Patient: sex M, age 60
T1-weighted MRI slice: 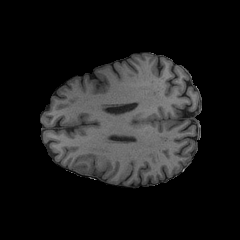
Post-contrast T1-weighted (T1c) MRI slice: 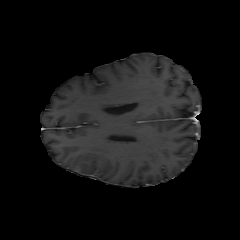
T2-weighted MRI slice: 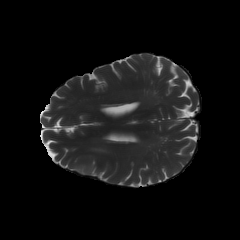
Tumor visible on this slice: yes
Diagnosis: Glioblastoma, IDH-wildtype
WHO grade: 4